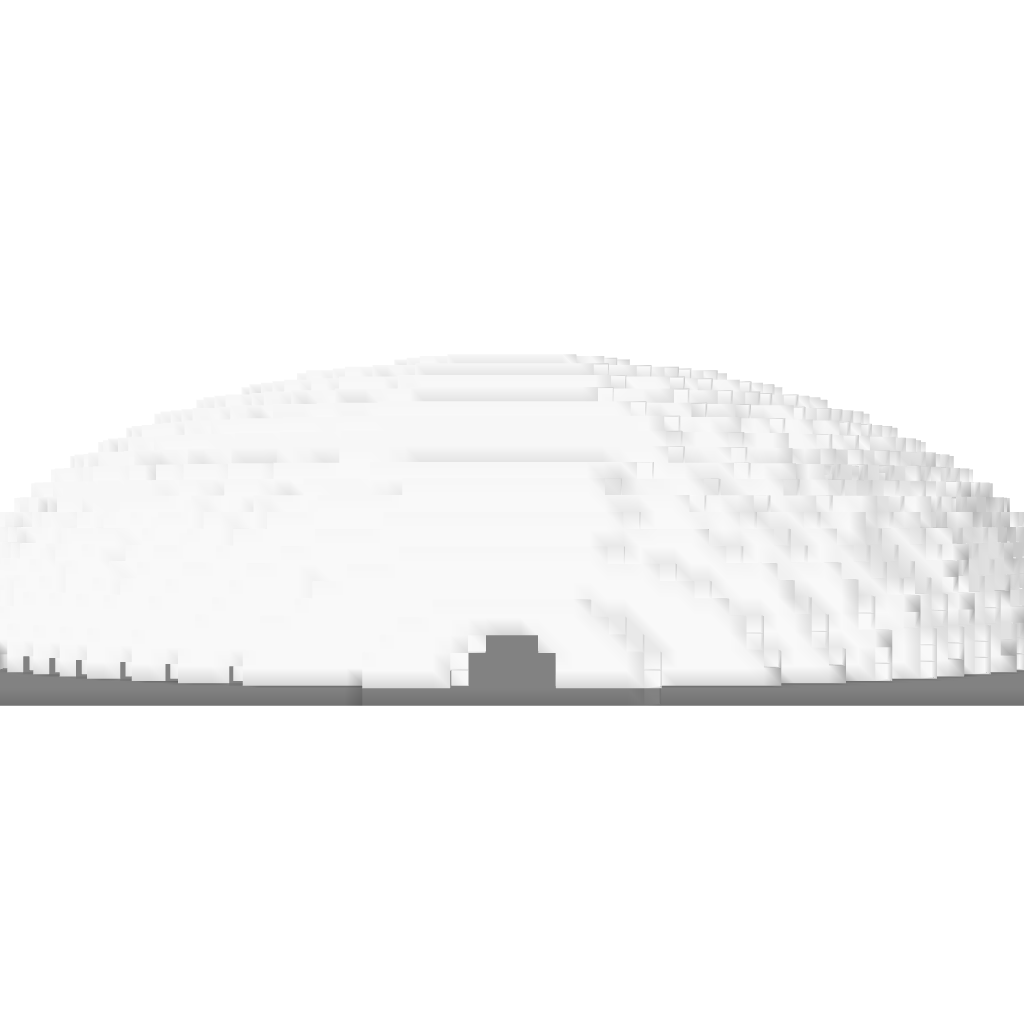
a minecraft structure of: Elliptical BioSphere good quality